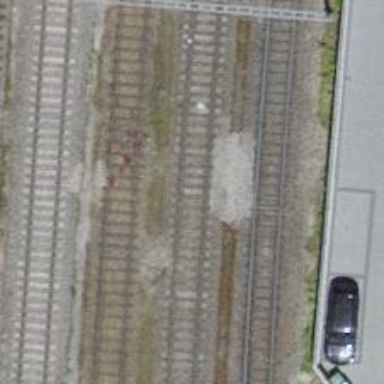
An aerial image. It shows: Rail yard with electrified contact lines for the trains.